Interaction volume radius: 5 \u00c5
Interaction volume height: 10 \u00c5
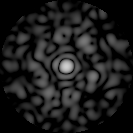
Disorder parameter: 0.8008